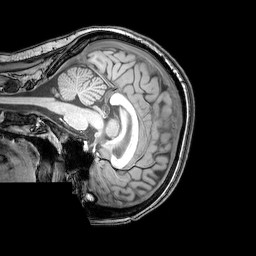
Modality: T1w
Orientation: sagittal
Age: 24
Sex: female
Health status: healthy
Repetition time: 0.081 s
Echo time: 0.037 s